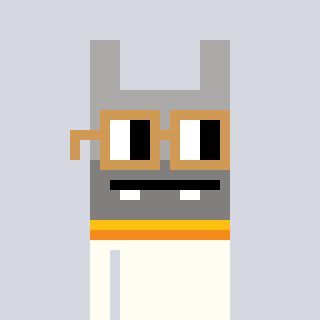
a pixel art character with square brown glasses, a rabbit-shaped head and a grayscale-colored body on a cool background